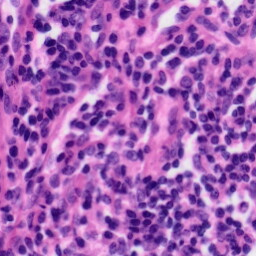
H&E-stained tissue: Tonsil